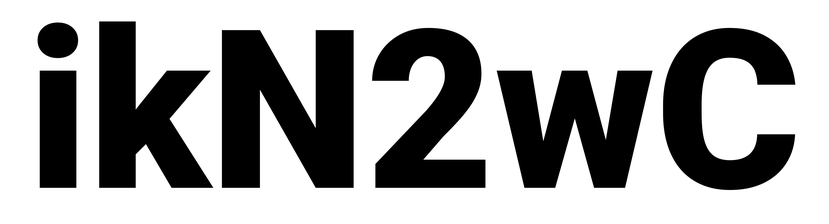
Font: Roboto_Black